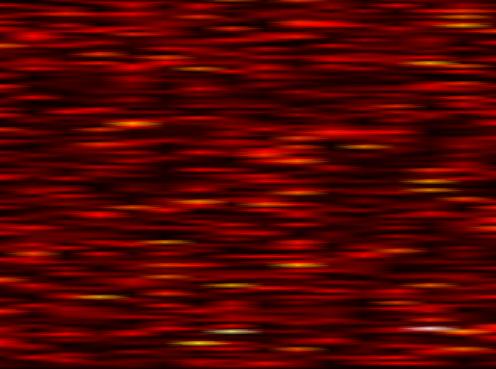
Label: FOFDM